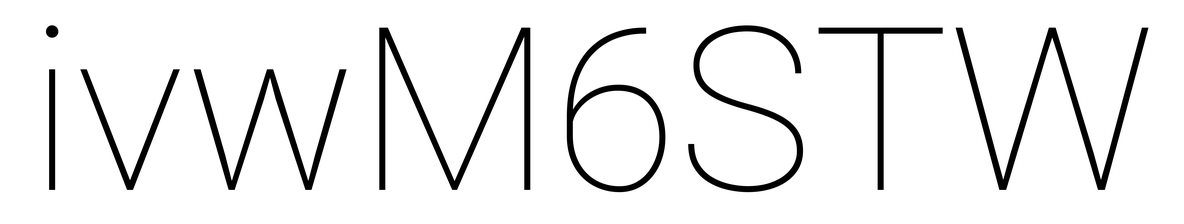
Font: Roboto_Thin